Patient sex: F
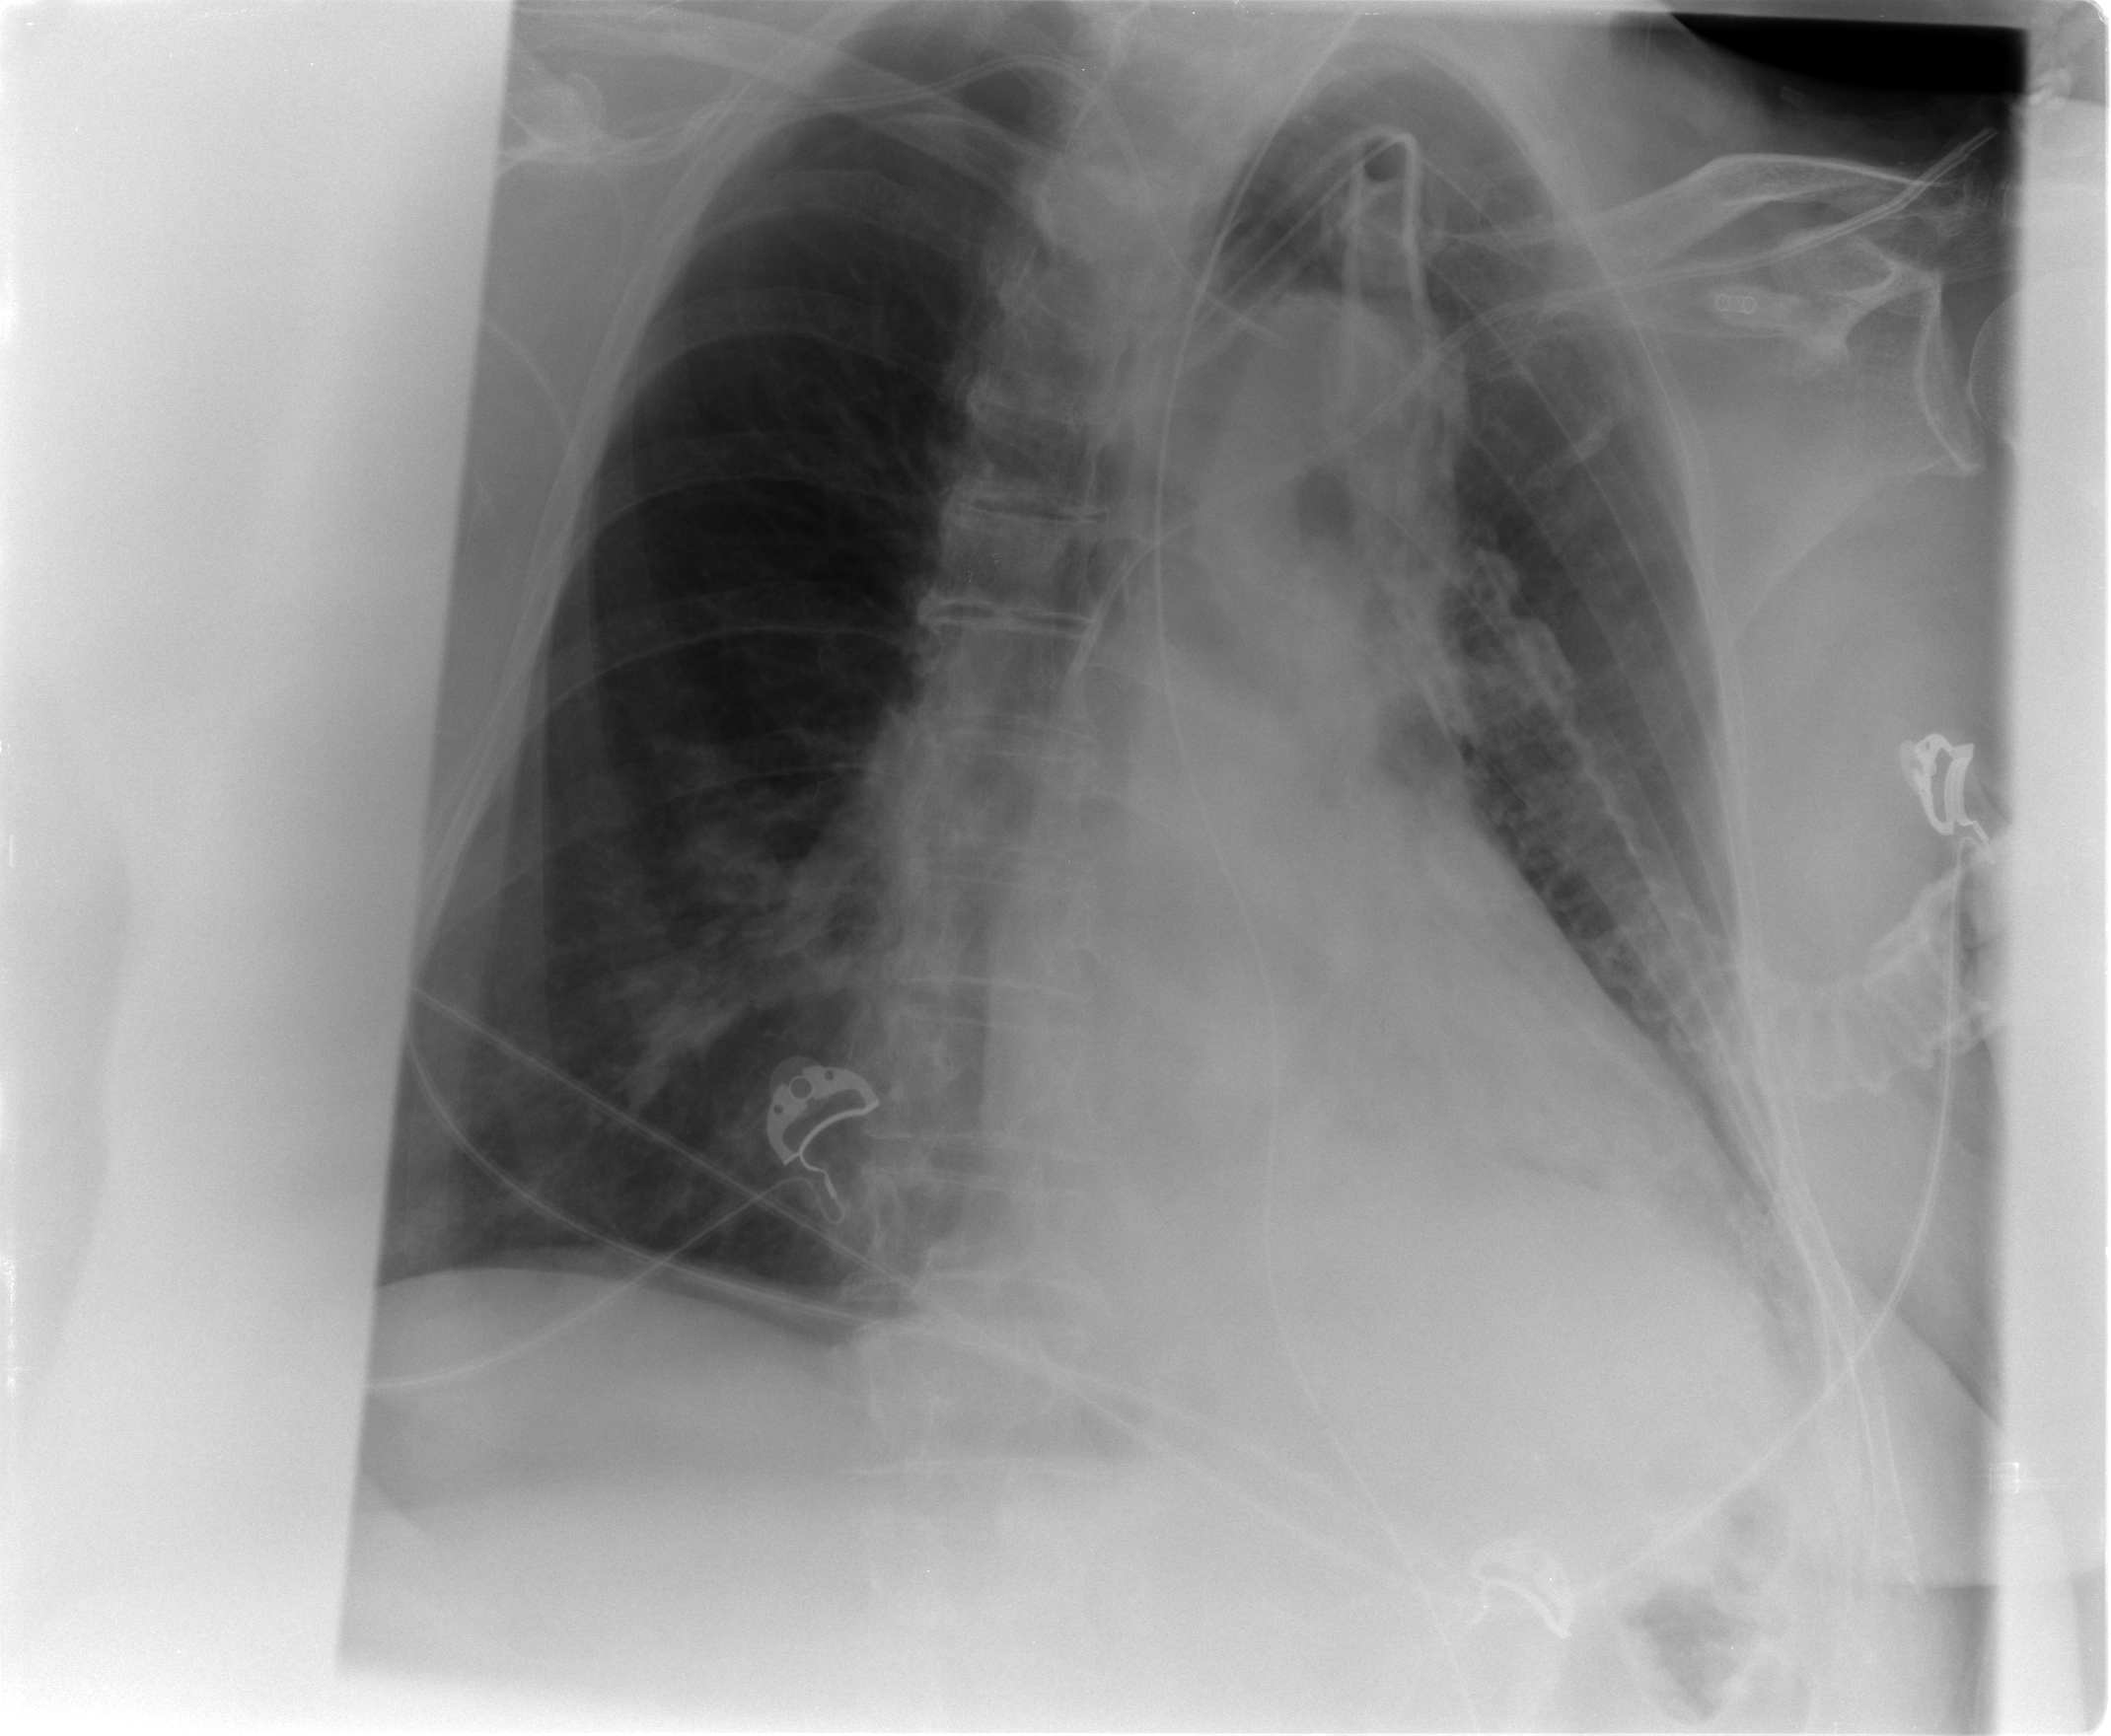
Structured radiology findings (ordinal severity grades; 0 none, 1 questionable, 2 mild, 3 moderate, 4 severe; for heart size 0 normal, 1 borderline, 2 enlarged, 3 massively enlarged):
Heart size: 2
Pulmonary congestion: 0
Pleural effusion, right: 0
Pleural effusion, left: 2
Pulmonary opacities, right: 0
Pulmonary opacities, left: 0
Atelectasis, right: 0
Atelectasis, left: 2